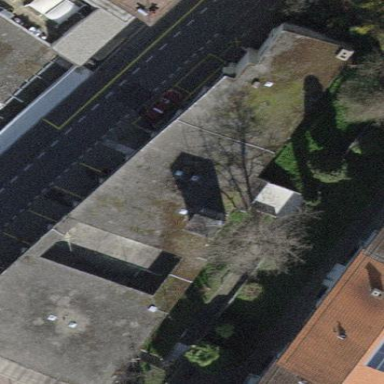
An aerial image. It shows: Fire station building.